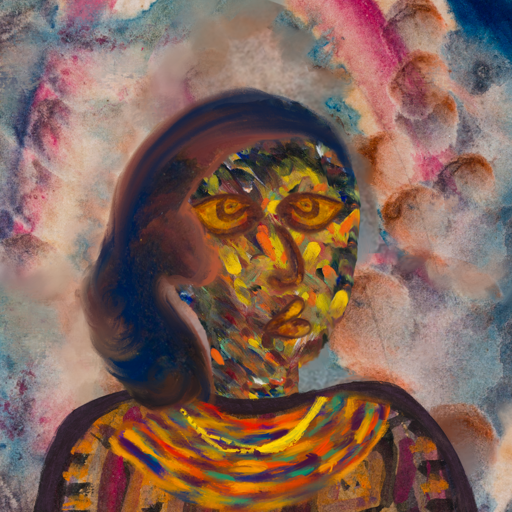
Background: Rupkatha, Head And Neck Side: An_Impression, Face Side: Comrade, Bust: Doll, Hair Side: Mother_And_Son_Son, Head Accessory: Blank, Second Necklace: An_Impression_2, Necklace: Irani_1, Baby: Blank